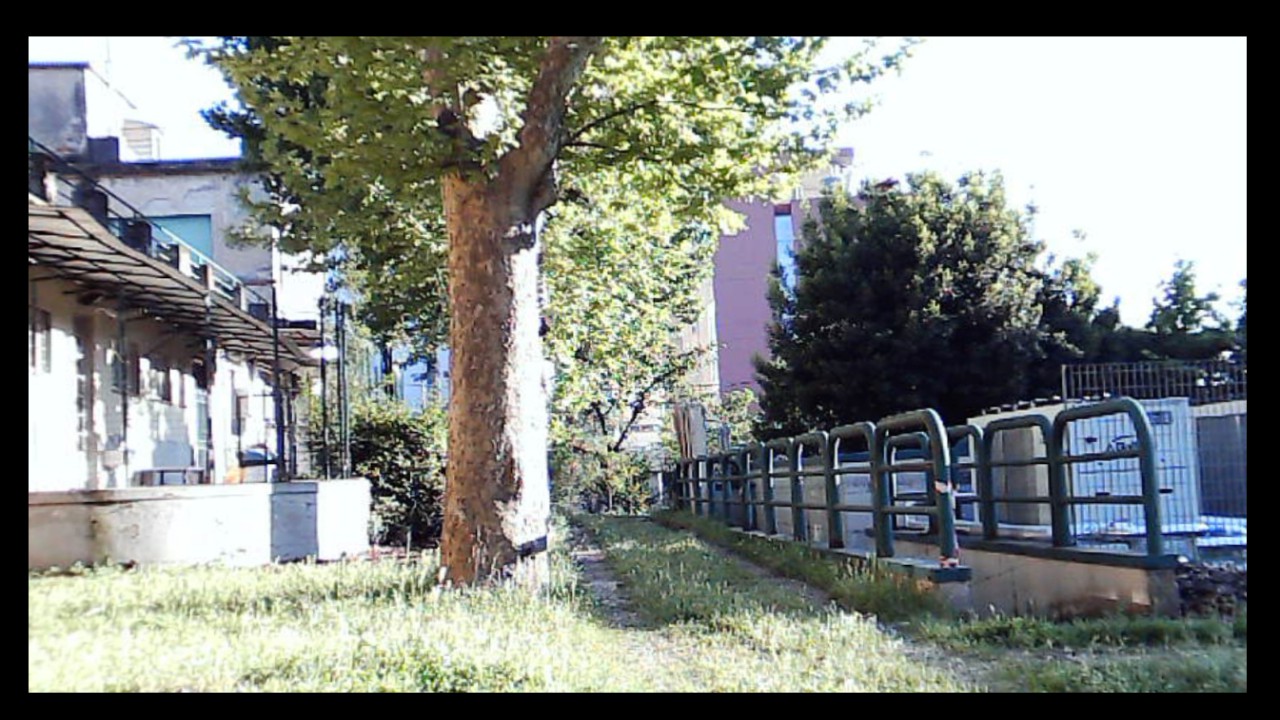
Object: DarwinFPV cineape20